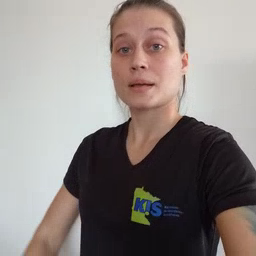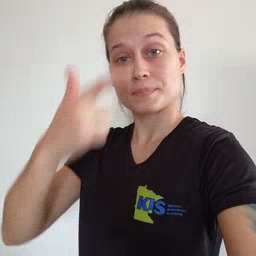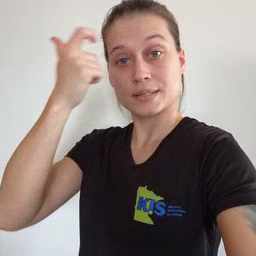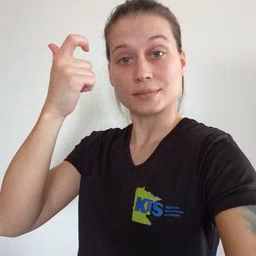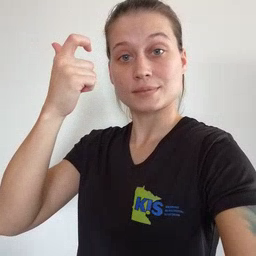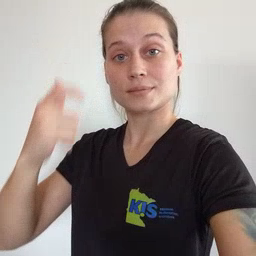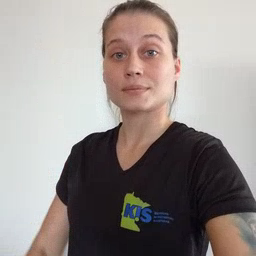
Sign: because